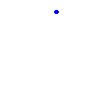
Particle: kaon